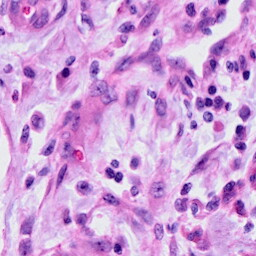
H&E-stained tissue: Cervix